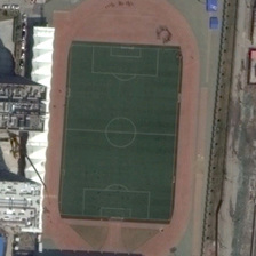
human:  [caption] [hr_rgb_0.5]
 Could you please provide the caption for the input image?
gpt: Near the green basketball court is a red badminton court.

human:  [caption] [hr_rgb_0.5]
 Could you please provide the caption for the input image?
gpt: A green badminton court near a green basketball court.

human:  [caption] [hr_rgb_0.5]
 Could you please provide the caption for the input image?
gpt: near the green basketball court is a red badminton field.

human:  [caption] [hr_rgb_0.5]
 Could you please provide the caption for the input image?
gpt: the two courts are surrounded by dark green trees .

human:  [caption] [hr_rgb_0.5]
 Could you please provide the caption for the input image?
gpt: The red badminton court near the green basketball court